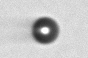
Label: bead